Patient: sex F, age 53
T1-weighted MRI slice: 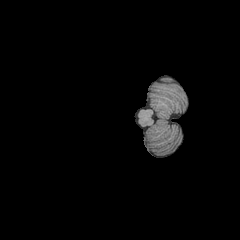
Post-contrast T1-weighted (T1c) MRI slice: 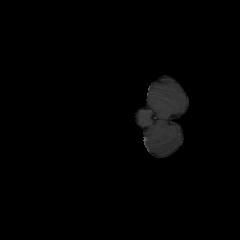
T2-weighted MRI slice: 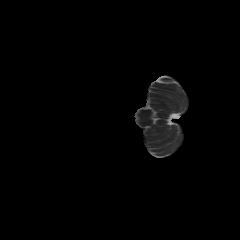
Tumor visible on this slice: no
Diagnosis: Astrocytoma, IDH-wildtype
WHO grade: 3